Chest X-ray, PA view. Patient: 40 years old, sex M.
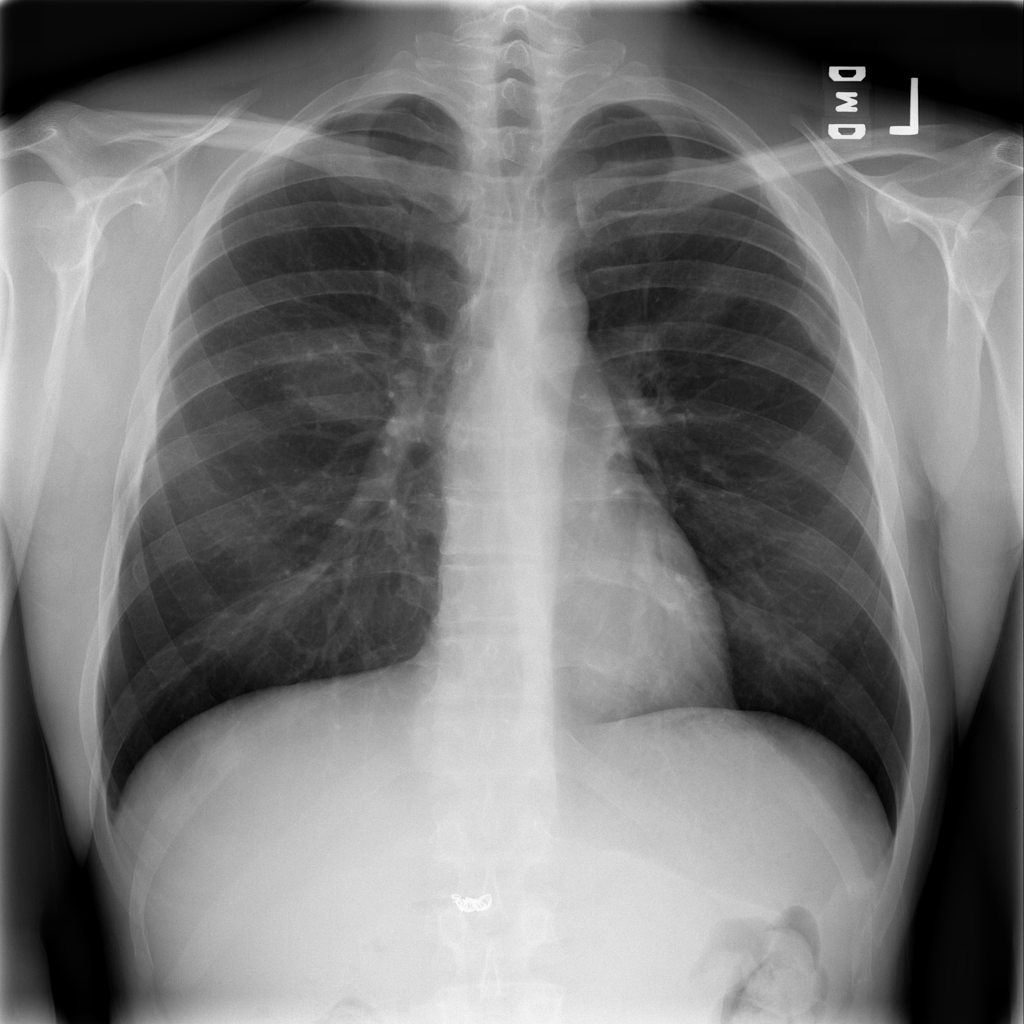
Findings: No Finding